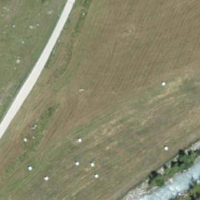
EUNIS habitat code: 26
Species observed at this site:
Plantago media